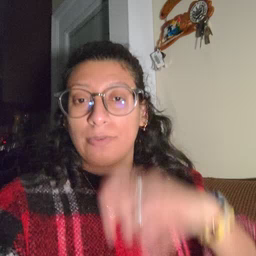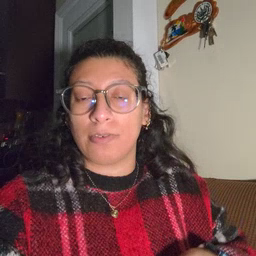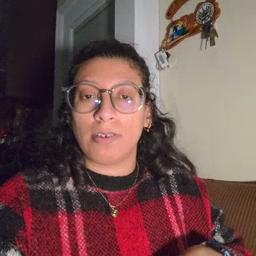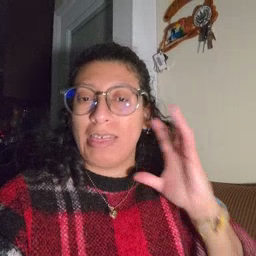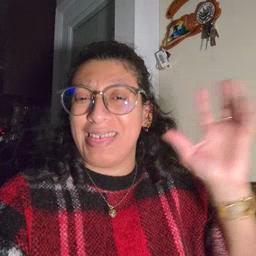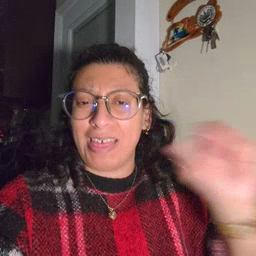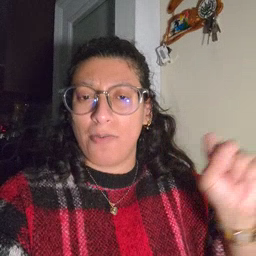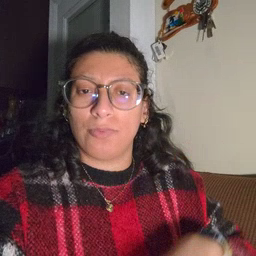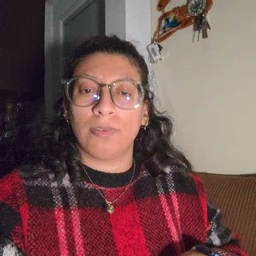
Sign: loud